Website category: university
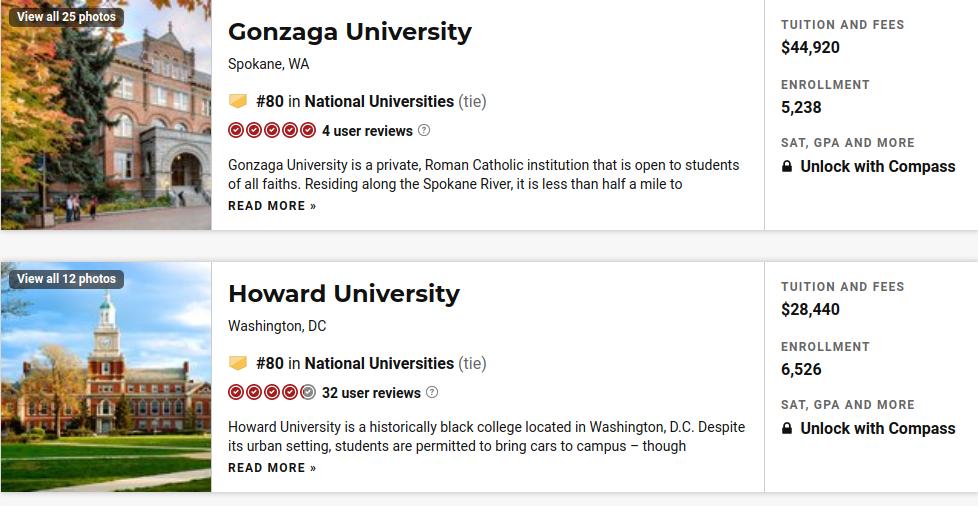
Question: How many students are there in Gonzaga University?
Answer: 5,238

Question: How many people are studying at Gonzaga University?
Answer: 5,238

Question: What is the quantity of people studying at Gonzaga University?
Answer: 5,238

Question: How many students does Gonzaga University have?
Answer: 5,238

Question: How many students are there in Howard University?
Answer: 6,526

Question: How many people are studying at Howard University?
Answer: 6,526

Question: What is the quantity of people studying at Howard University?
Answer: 6,526

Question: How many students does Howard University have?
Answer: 6,526

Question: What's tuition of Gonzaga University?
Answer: $44,920

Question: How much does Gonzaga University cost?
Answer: $44,920

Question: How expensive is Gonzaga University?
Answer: $44,920

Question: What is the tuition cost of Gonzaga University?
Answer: $44,920

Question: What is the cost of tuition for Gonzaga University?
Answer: $44,920

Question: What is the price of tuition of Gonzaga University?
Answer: $44,920

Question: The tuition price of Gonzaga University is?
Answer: $44,920

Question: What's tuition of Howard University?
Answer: $28,440

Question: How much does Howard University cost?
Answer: $28,440

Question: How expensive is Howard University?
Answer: $28,440

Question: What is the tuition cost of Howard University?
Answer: $28,440

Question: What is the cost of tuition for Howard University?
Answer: $28,440

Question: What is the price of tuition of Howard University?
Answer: $28,440

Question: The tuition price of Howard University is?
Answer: $28,440

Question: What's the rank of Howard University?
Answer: #80

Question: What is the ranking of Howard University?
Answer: #80

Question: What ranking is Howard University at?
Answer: #80

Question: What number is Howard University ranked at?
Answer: #80

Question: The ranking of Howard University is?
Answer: #80

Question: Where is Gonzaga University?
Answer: Spokane, WA

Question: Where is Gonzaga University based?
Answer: Spokane, WA

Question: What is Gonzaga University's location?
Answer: Spokane, WA

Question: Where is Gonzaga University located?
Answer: Spokane, WA

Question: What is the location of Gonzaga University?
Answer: Spokane, WA

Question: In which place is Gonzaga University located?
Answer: Spokane, WA

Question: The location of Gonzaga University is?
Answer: Spokane, WA

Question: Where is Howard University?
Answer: Washington, DC

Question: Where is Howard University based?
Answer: Washington, DC

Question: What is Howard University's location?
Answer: Washington, DC

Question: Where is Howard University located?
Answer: Washington, DC

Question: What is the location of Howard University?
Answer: Washington, DC

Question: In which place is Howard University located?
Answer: Washington, DC

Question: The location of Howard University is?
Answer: Washington, DC

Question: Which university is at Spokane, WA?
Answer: Gonzaga University

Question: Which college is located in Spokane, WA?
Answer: Gonzaga University

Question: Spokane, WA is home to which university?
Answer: Gonzaga University

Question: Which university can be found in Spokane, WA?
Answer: Gonzaga University

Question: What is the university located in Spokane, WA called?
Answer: Gonzaga University

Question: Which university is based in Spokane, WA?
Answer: Gonzaga University

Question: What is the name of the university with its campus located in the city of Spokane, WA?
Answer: Gonzaga University

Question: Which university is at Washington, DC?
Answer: Howard University

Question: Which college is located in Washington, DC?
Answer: Howard University

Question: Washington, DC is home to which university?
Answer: Howard University

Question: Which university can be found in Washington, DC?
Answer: Howard University

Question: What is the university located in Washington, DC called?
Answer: Howard University

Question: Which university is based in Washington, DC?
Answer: Howard University

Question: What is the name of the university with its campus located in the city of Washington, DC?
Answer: Howard University